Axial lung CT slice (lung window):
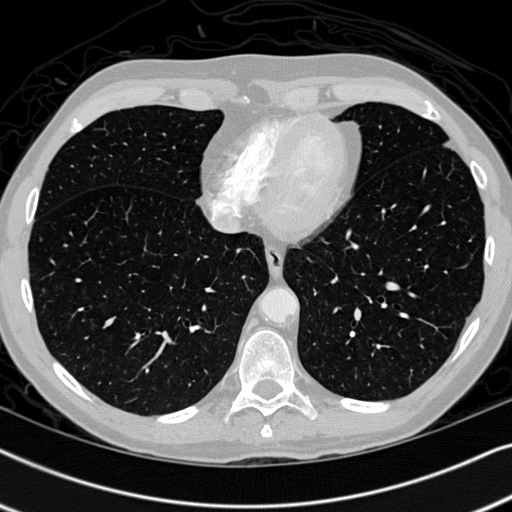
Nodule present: no